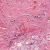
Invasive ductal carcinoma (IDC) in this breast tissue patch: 0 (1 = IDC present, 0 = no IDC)